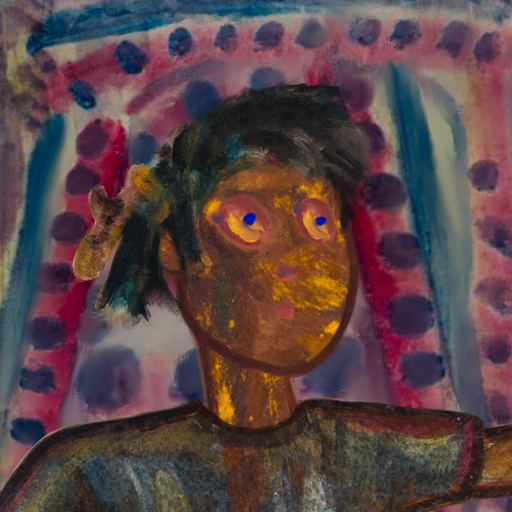
Background: HillGirl, Head And Neck Side: Comrade, Face Side: Mother_And_Son_Son, Bust: Mosgoul, Hair Side: Pipe, Head Accessory: Blank, Second Necklace: Blank, Necklace: In_The_Sun, Baby: Blank